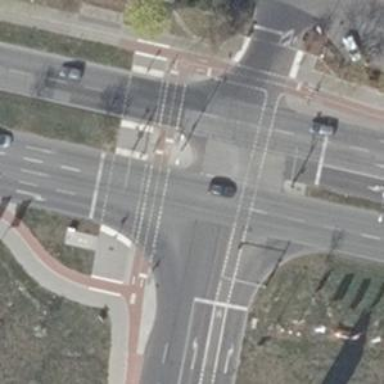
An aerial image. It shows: Crossing with traffic signals.